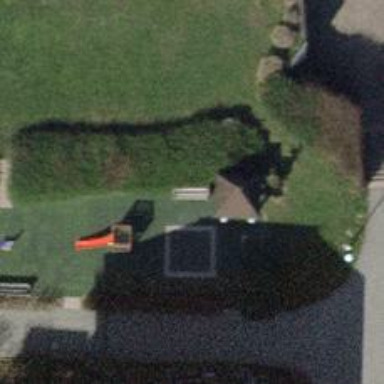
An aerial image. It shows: Brown bench in the vicinity.